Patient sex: M
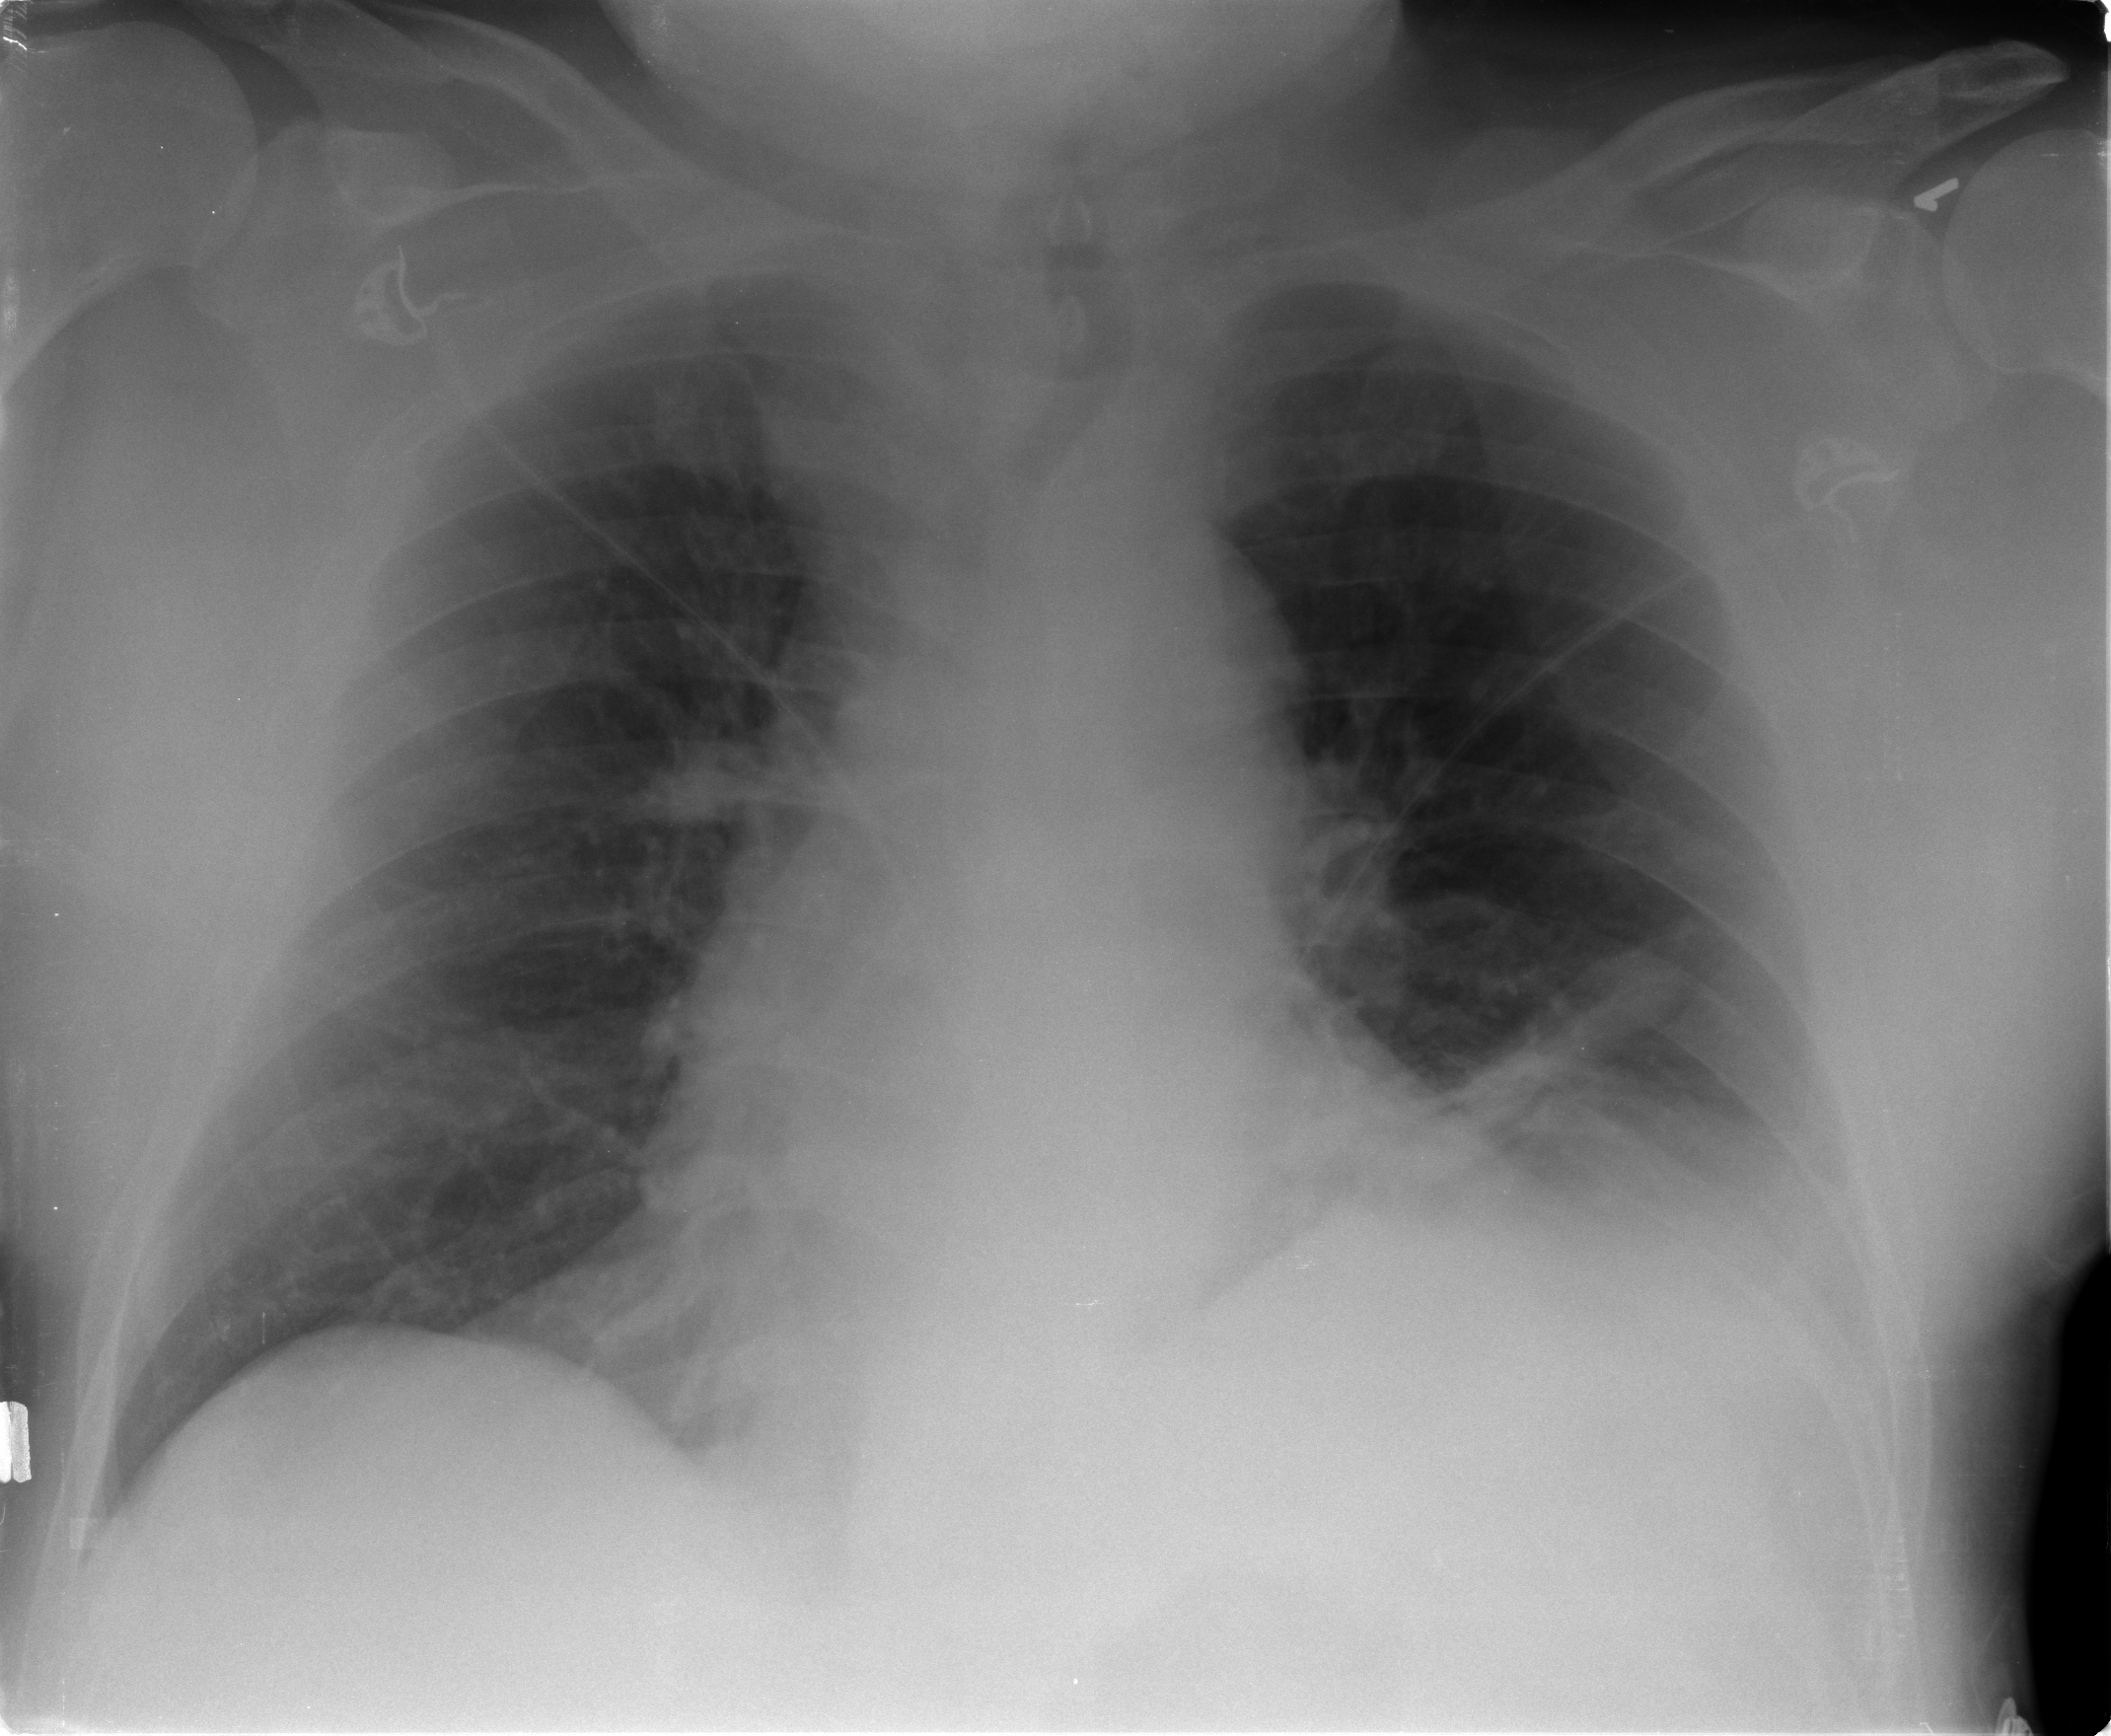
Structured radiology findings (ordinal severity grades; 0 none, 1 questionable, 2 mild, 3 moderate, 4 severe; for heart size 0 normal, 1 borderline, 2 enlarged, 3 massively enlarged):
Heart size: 0
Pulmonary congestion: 0
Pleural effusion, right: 0
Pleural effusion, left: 2
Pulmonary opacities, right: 0
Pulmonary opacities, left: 1
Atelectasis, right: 0
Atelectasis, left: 3